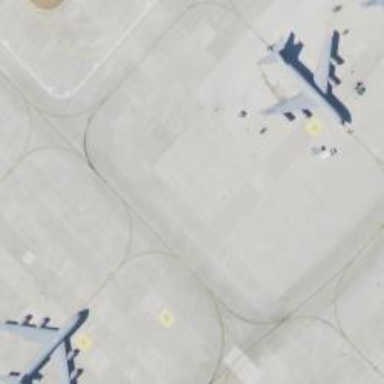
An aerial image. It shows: Image of taxiway at airport.